Field crop: maize
Growth stage: 2
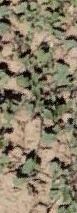
Species: convolvulus